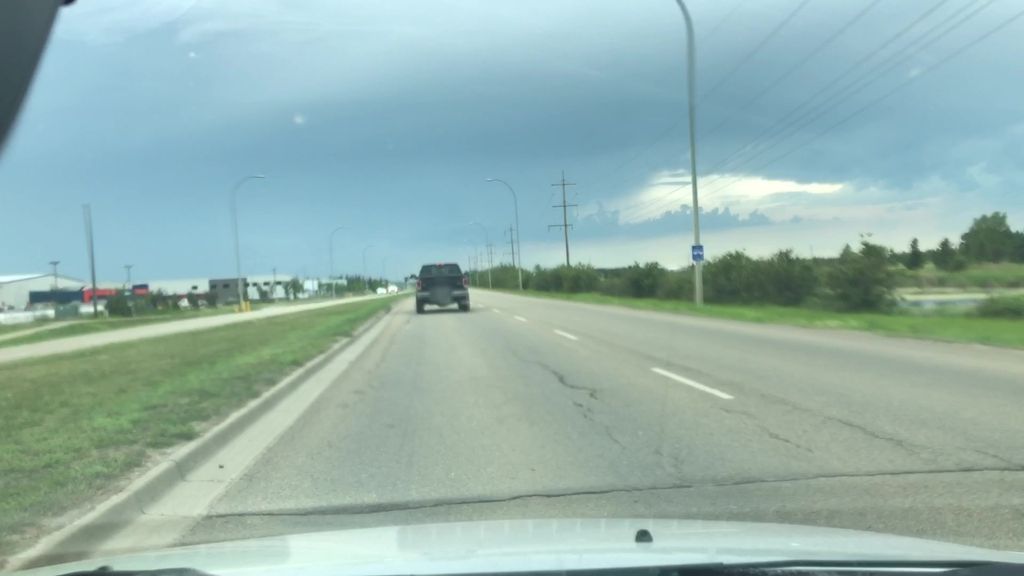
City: edmonton